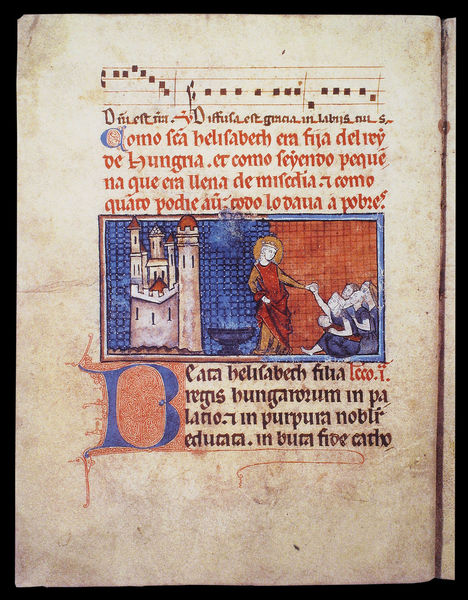
Titel: Elisabeth-Handschrift vom Hof König Alfons´ X. von Kastilien
Institution: Paris, Bibliothèque Nationale
Schlagwörter: blau, mann, menschen, sitzen, fenster, frau, dach, rot, arm, bibel, krone, brunnen, turm, schrift, papier, noten, zinnen, buch, burg, türme, seite, illustration, text, buchseite, heiligenschein, bettler, heiliger, heilige, zeilen, miniatur, lied, latein, papyrus, buchmalerei, majuskel, b